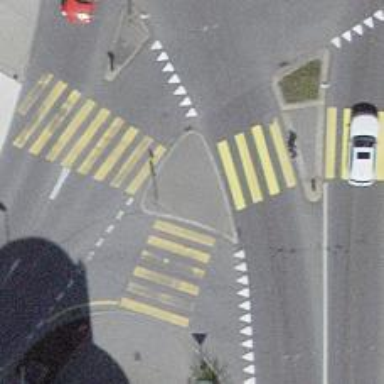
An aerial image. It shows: Footway that serves as traffic island.